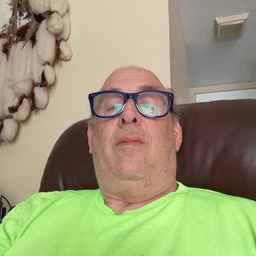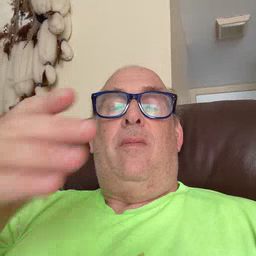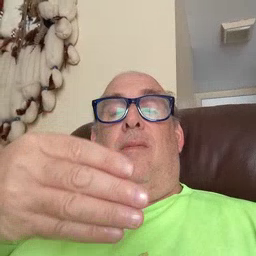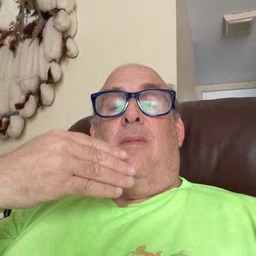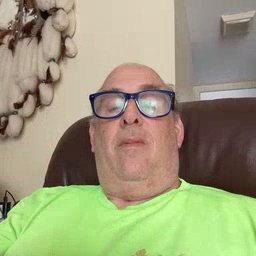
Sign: before